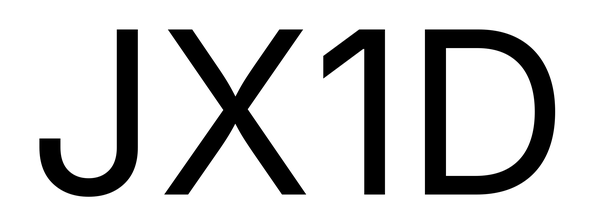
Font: Inter_Regular